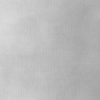
Atmospheric dust classification: dusty